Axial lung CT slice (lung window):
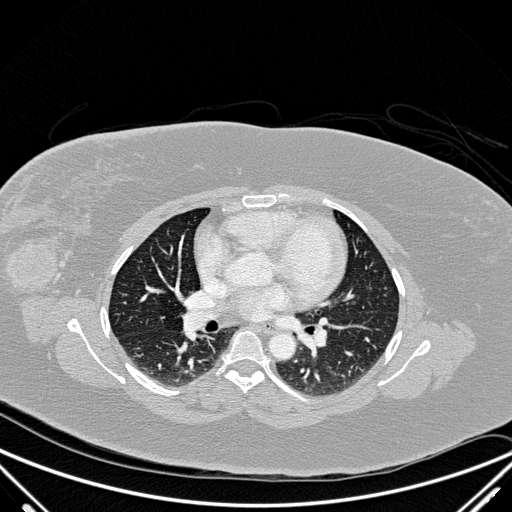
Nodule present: no